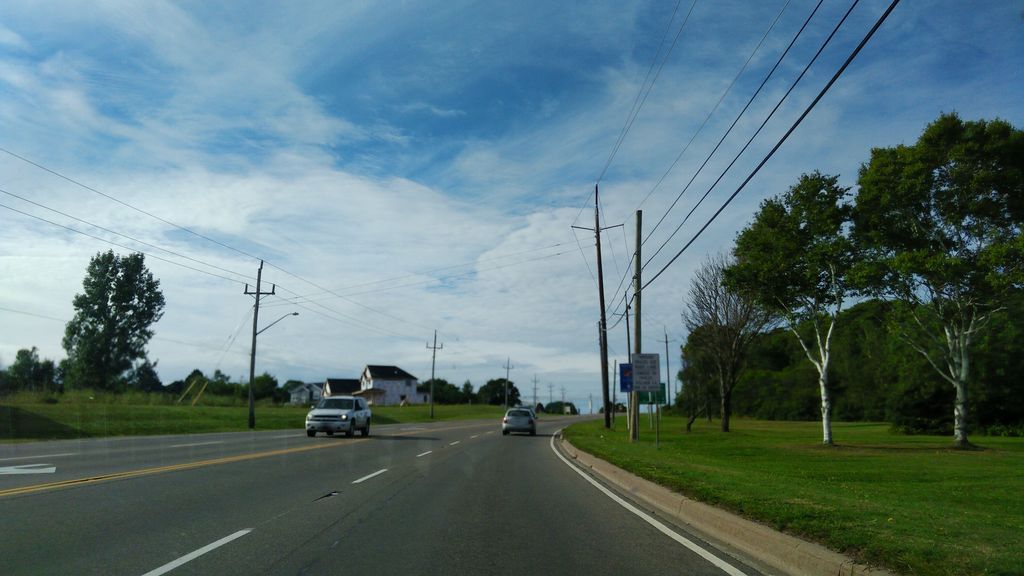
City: charlottetown